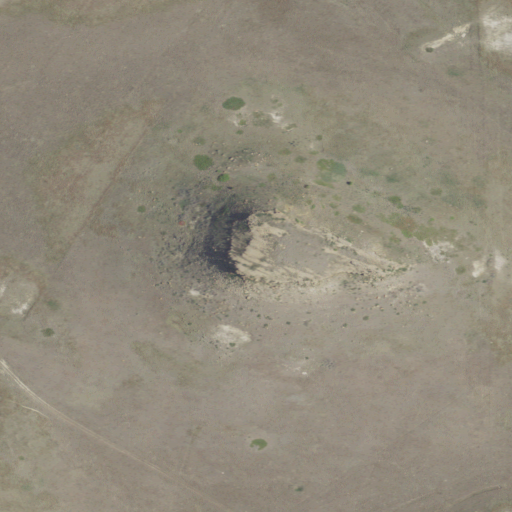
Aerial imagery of mountain in Montana named Cluster Buttes containing grassland and shrub